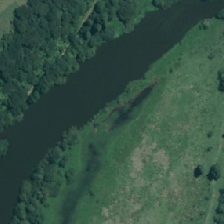
Land cover: lake_pond